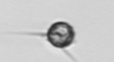
Label: Acanthoica_quattrospina